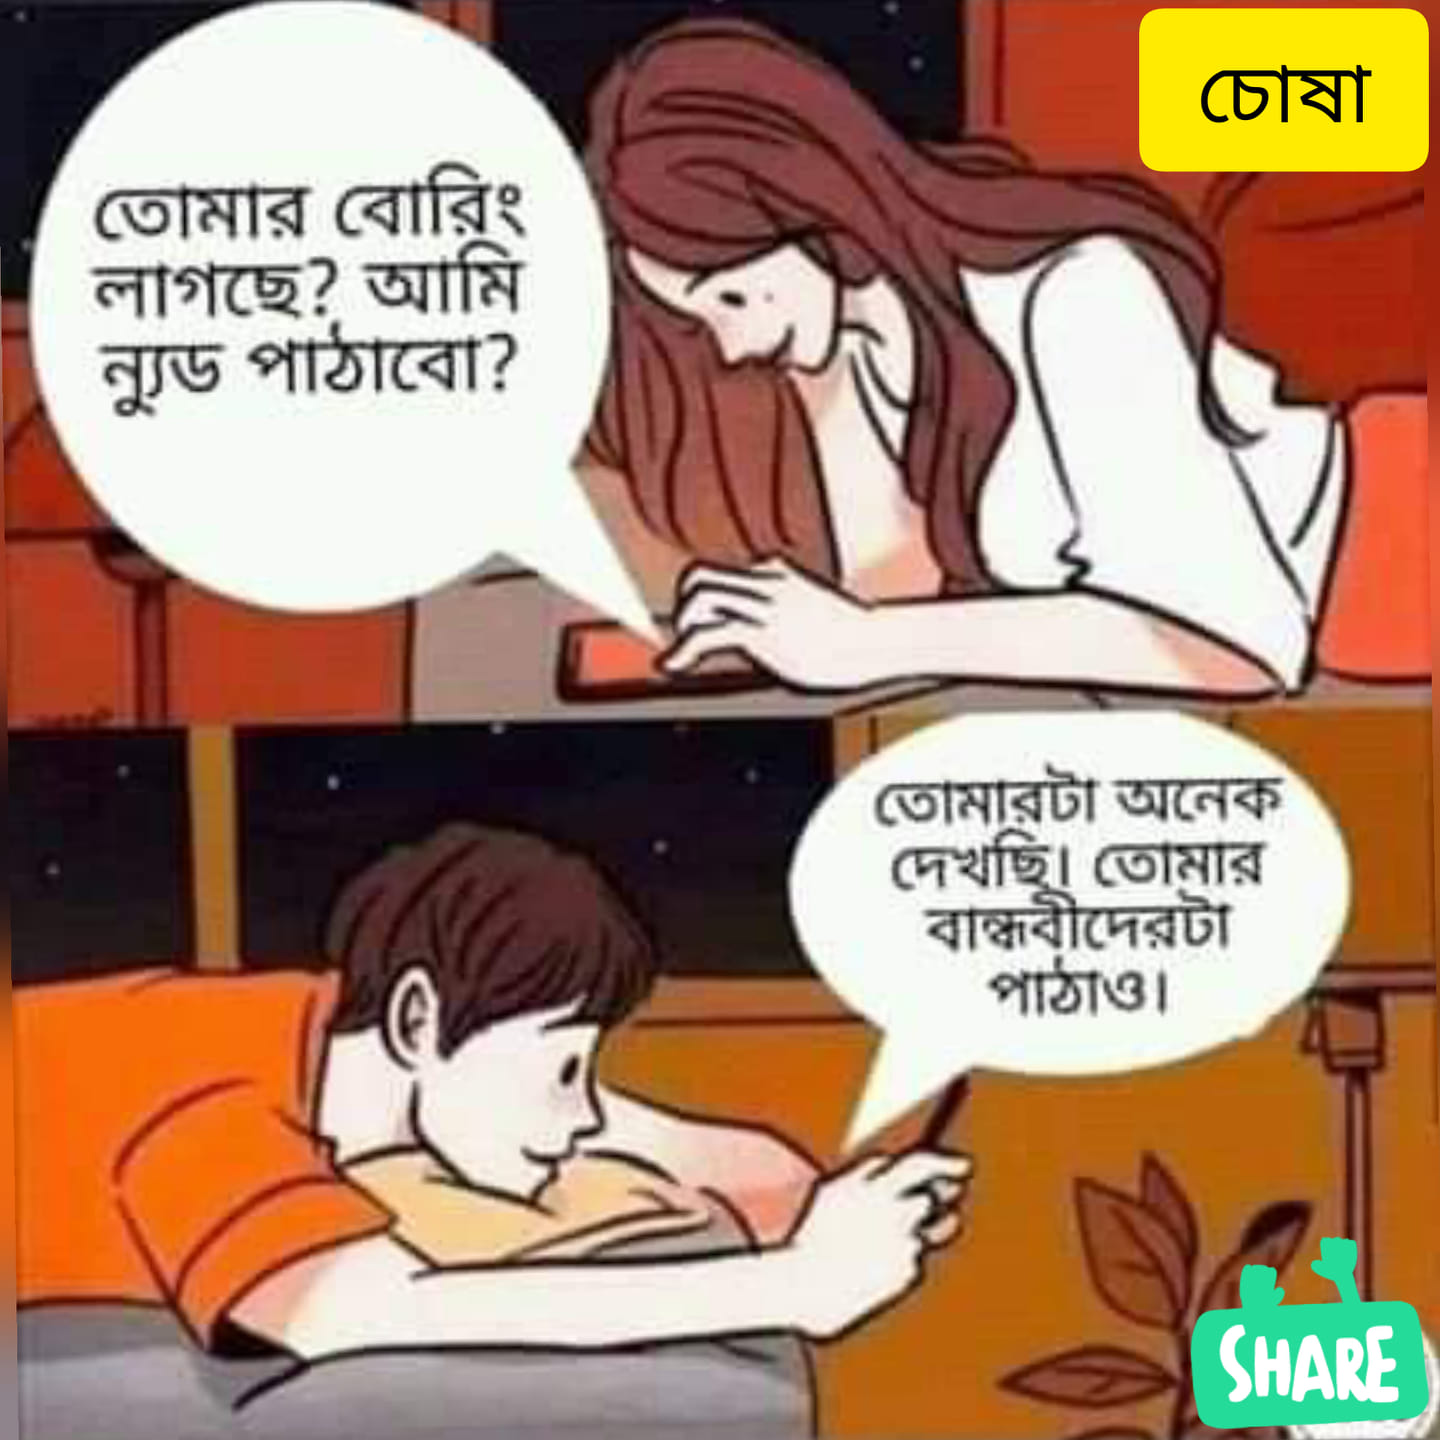
Caption: তোমার বোরিং লাগছে ? আমি ন্যুড পাঠাবো ?    তোমারটা অনেক দেখছি । তোমার বান্ধবীদেরটা পাঠাও ।
Label: hate